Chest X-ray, AP view. Patient: 42 years old, sex F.
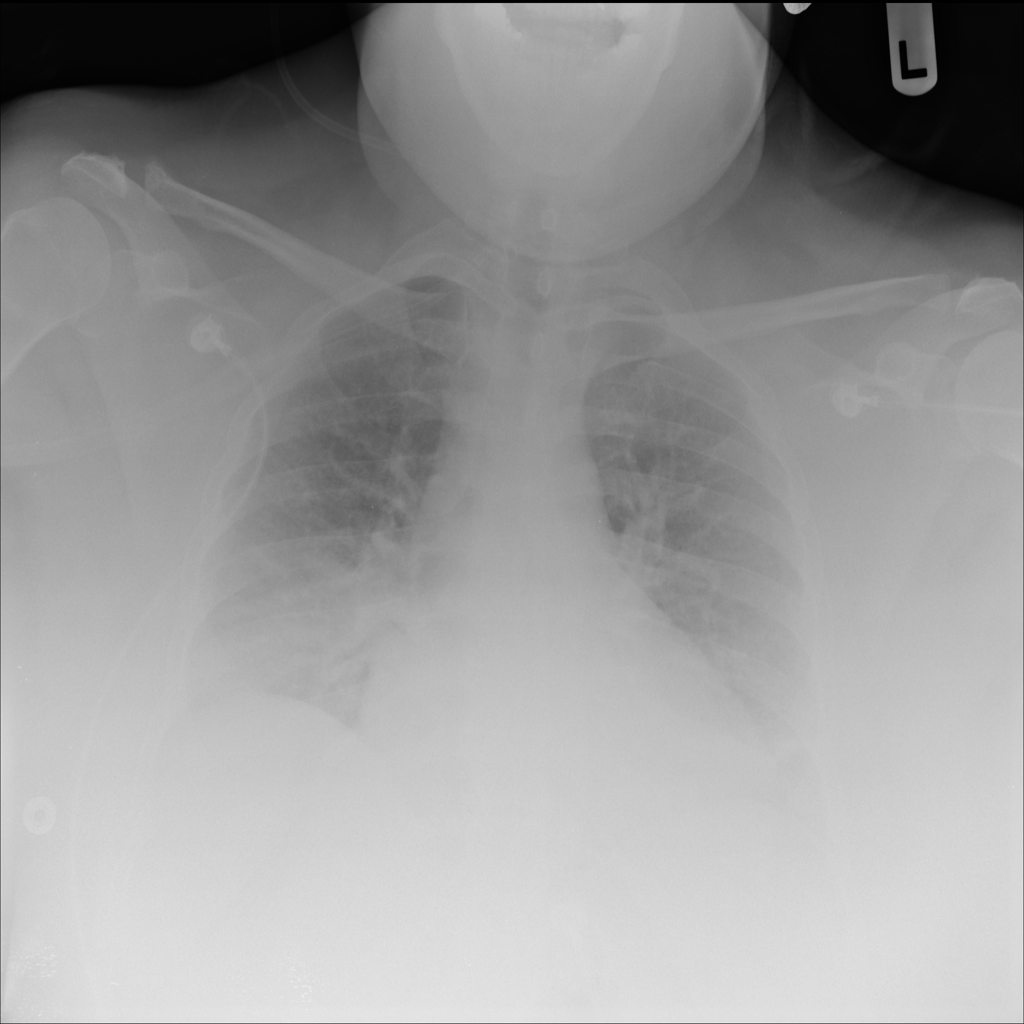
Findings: No Finding